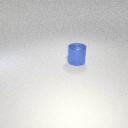
large blue metal cylinder